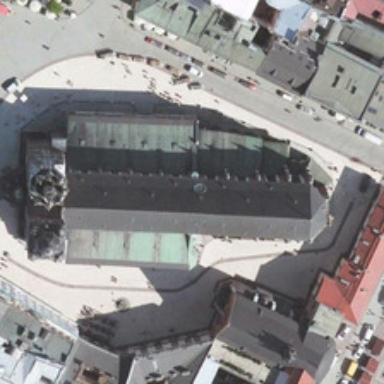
Many buildings are around a church .